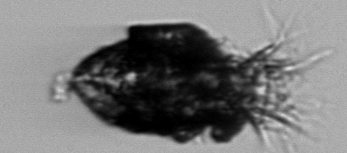
Label: Stenosemella_pacifica